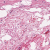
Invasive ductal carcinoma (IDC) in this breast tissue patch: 0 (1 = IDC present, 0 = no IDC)